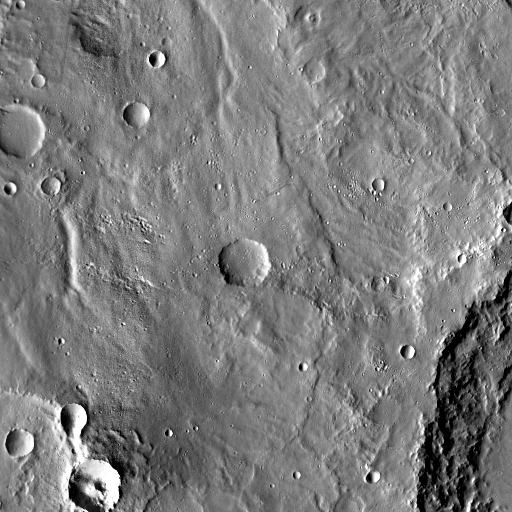
Crater classes present: Background, Other, Layered, Buried, Secondary